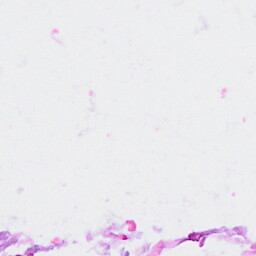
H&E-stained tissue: Breast